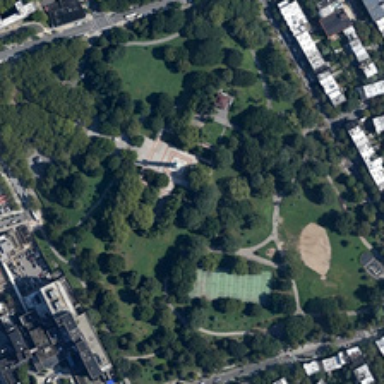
Many green trees and some buildings are in a park .